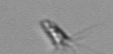
Label: Calciopappus